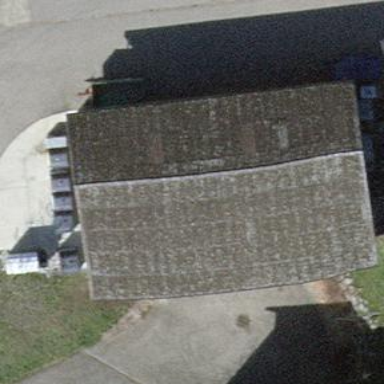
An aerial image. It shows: Warehouse building with saltbox-shaped roof.